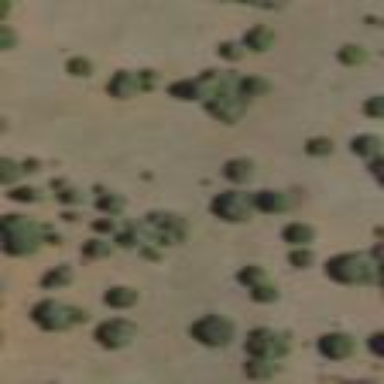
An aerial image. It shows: Area covered in scrub vegetation.